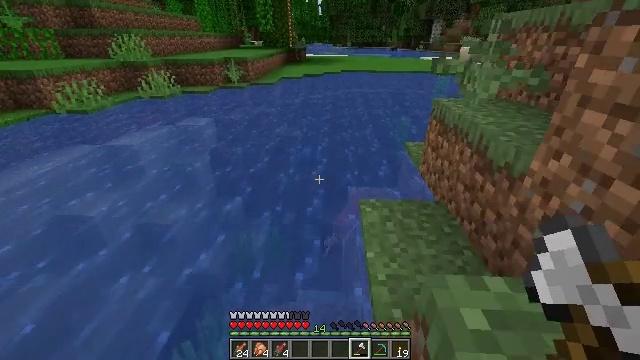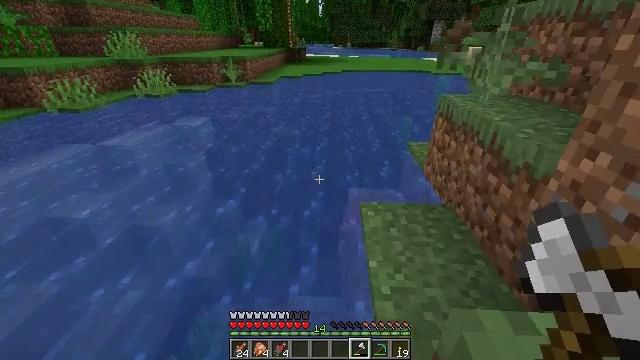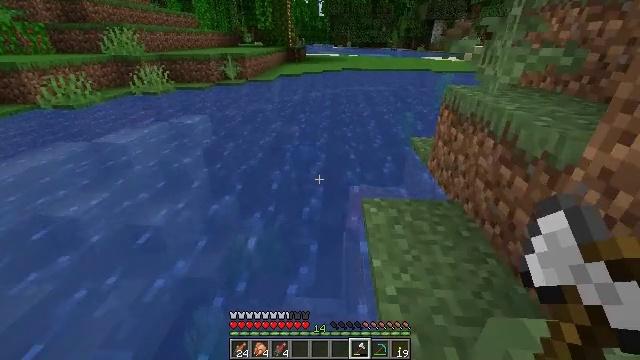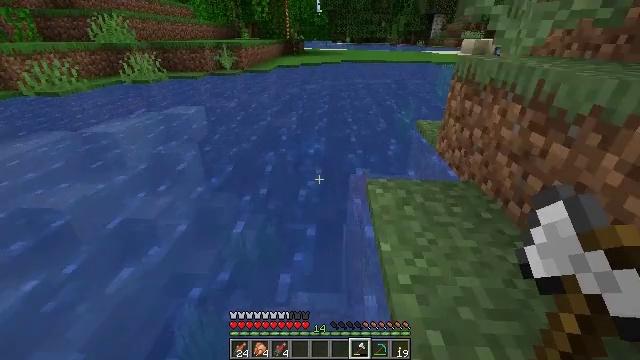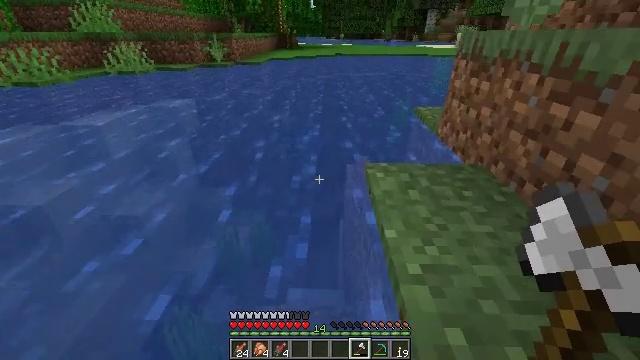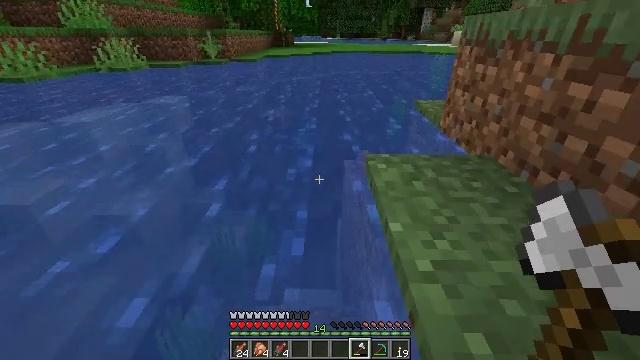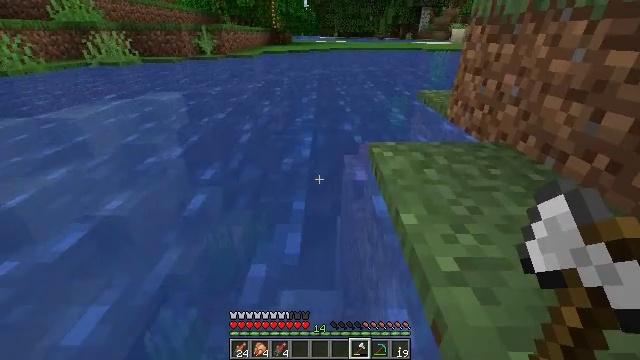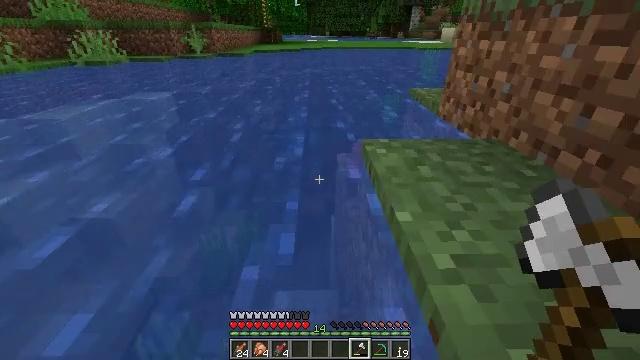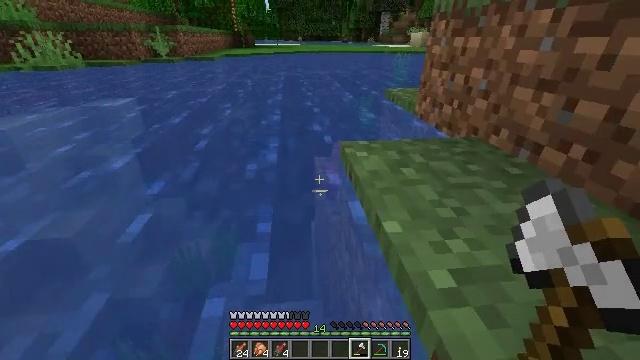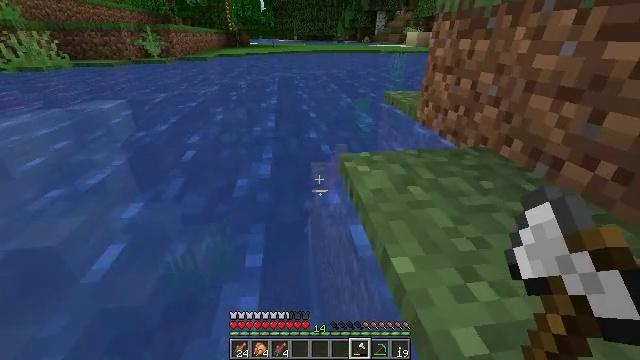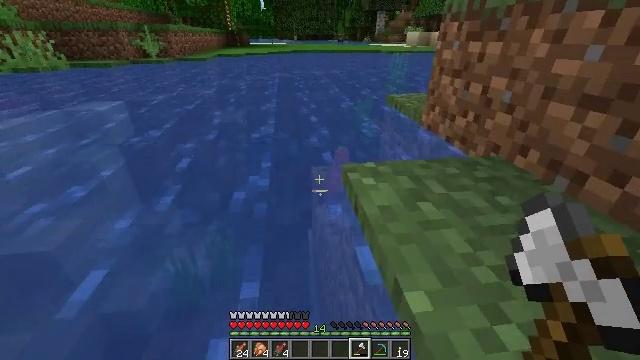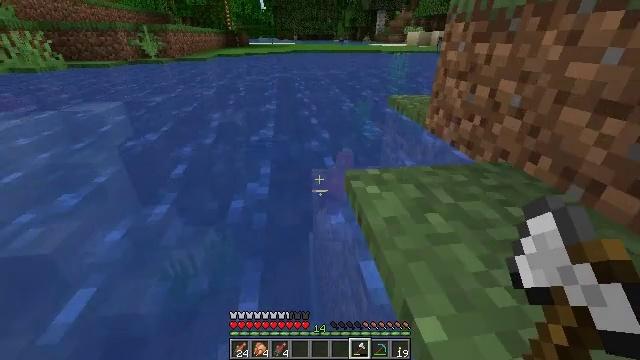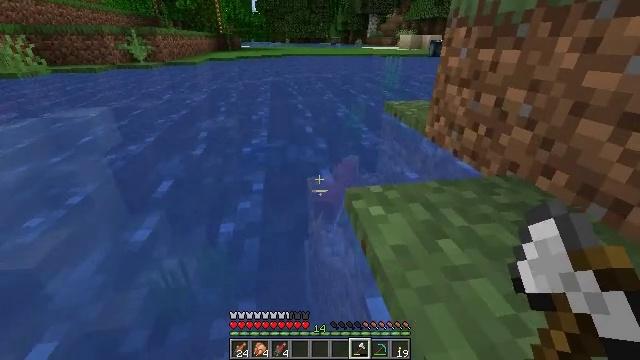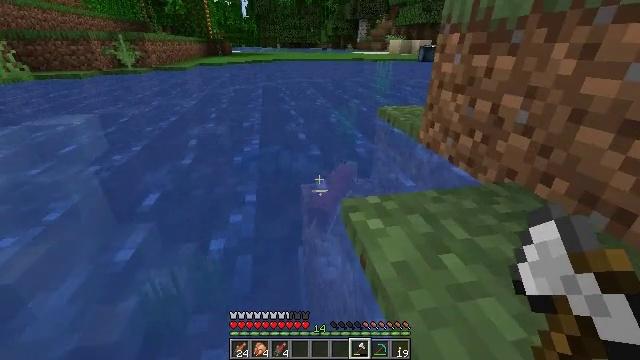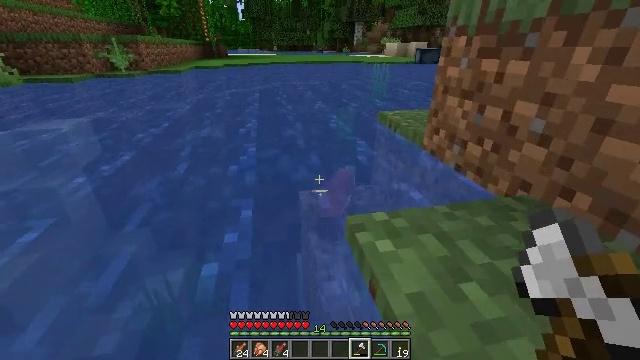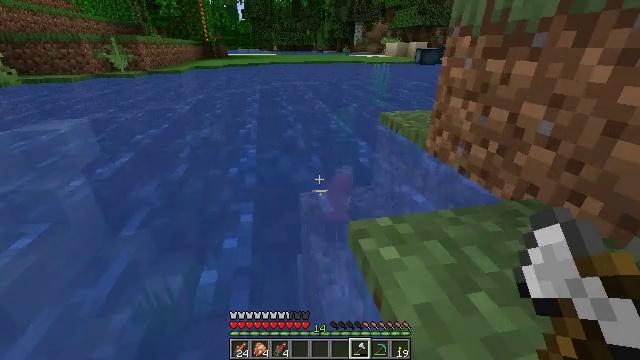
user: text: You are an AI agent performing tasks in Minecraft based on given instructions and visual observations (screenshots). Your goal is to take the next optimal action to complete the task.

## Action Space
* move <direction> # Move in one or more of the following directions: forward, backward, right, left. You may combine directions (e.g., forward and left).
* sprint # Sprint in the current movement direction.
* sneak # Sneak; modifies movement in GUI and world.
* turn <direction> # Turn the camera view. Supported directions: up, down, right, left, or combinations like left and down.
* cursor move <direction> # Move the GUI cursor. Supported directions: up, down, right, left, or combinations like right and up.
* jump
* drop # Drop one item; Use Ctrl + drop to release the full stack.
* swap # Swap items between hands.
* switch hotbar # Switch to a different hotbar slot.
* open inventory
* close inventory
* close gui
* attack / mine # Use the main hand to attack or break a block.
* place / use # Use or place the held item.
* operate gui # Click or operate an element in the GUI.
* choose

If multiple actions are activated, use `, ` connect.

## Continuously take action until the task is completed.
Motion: motion action
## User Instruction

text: Hunt a salmon.
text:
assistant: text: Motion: move forward
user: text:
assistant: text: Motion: move forward
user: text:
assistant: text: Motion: move forward
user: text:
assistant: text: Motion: move forward, turn right
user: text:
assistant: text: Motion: move forward
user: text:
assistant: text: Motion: move forward
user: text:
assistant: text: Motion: move forward, turn right
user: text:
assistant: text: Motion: move forward, turn right
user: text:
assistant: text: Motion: move forward
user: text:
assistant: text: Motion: move forward
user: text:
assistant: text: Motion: move forward
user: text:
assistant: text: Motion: move forward, turn right
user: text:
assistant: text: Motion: move forward, turn right
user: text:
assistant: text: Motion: move forward
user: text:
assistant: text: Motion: move forward
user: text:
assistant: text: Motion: move forward, attack / mine
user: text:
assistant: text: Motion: move forward, turn down, attack / mine
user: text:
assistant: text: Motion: move forward, turn down, attack / mine
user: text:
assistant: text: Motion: move forward, attack / mine
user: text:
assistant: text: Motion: move forward, attack / mine
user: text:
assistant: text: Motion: move forward, attack / mine
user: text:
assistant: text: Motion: move forward
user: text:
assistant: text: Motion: move forward, turn right
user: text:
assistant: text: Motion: move forward, turn right and down
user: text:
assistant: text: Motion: move forward
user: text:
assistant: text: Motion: move forward
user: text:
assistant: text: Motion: move forward, attack / mine
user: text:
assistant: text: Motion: move forward, attack / mine
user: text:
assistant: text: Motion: move forward, attack / mine
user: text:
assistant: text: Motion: move forward, attack / mine